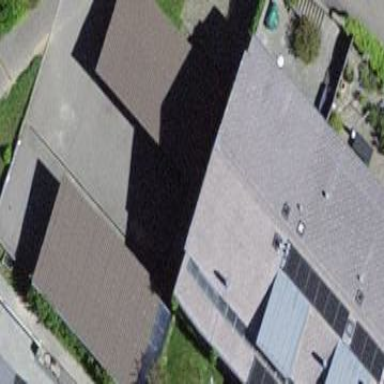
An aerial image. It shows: View of roof of building.